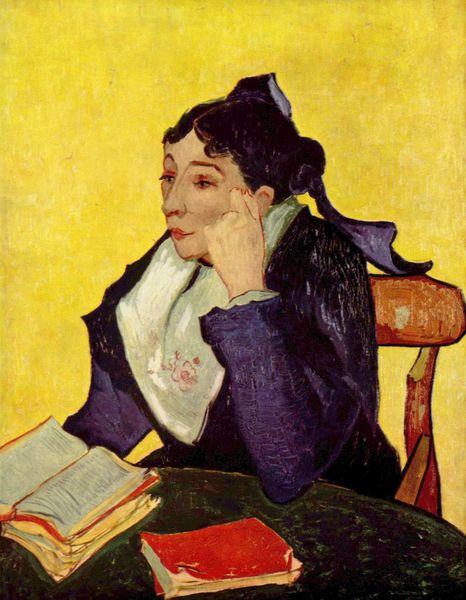
Titel: L'Arlésienne (Porträt der Mme Ginoux)
Künstler: Vincent van Gogh
Standort: New York (New York)
Institution: The Metropolitan Museum of Art
Schlagwörter: blau, dunkel, gemälde, hand, kopf, weiß, gelb, grün, impressionismus, ocker, sitzen, blume, braun, finger, frankreich, frau, frisur, hell, hintergrund, holz, kleid, mund, nase, ohr, orange, profil, schwarz, stuhl, stützen, tisch, blick, dame, rose, rot, schal, tuch, beige, expressionismus, flächig, haube, malerei, muster, schleife, jacke, wand, arm, augen, band, bibel, kragen, ärmel, bildnis, holzstuhl, möbel, portrait, porträt, rückenlehne, öl, bestickt, haare, mantel, sitzend, stickerei, stoff, augenbrauen, locken, rosa, schminke, rund, farbig, bücher, ecke, lehne, haltung, modern, lila, violett, vergilbt, van gogh, haarband, langeweile, sitzende, zopf, halstuch, lesen, nachdenklich, sinnieren, ellenbogen, aufstützen, nachdenken, flieder, buch, denken, gestützt, tischplatte, toulouse, einband, umschlag, halbrund, kaputt, gestus, lesebändchen, seiten, aigen, halbprofil, gaugin, abstützen, aufgestützt, lesend, studieren, femme, leserin, aufgeschlagen, weißer kragen, lesende, denis, munch, robe, hefte, nachdenklichkeit, vincent, lektüre, fille, nolde, sinnen, lilla, eselsohr, table, arles, livre, livres, gauguin, bistrot, augeschlagen, gaughin, rotes buch, pont aven, arlesienne, aufgeschlagenes buch, frau buch, denkt nach, arm aufgestützt, lila gewand, zugeklapptes buch, hausbe, armn, viotelt, stüzuen, tu pense